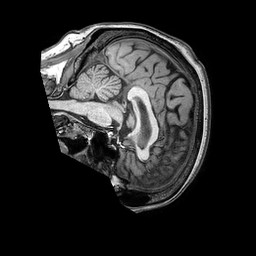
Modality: T1w
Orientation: sagittal
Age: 64
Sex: female
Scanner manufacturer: philips
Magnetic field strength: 3 T
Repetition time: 0.006994 s
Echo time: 0.003202 s